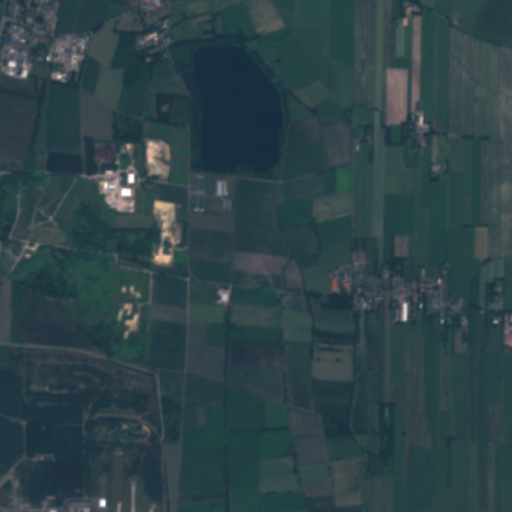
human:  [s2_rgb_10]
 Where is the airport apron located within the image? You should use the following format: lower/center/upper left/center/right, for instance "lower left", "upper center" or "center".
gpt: The airport apron is located in the lower left of the image.
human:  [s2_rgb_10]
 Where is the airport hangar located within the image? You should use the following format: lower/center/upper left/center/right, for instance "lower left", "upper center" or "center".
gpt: The airport hangar is located in the lower left of the image.
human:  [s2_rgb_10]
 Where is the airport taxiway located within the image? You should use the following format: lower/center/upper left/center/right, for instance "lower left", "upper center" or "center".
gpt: The airport taxiway is located in the lower left of the image.
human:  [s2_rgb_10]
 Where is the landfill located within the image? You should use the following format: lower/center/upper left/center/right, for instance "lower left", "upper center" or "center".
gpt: The landfill is located in the left of the image.
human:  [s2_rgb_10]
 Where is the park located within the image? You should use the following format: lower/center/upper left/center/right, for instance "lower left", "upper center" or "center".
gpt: The park is located in the upper left of the image.
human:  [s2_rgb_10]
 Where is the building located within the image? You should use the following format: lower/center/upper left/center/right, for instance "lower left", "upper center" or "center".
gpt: There is no building in the image.